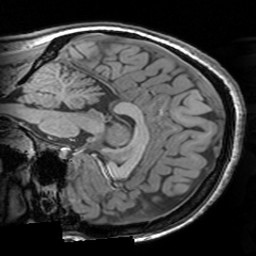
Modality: T1w
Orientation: sagittal
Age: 34
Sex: female
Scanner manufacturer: siemens
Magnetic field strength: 3 T
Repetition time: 1.63 s
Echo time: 0.00311 s